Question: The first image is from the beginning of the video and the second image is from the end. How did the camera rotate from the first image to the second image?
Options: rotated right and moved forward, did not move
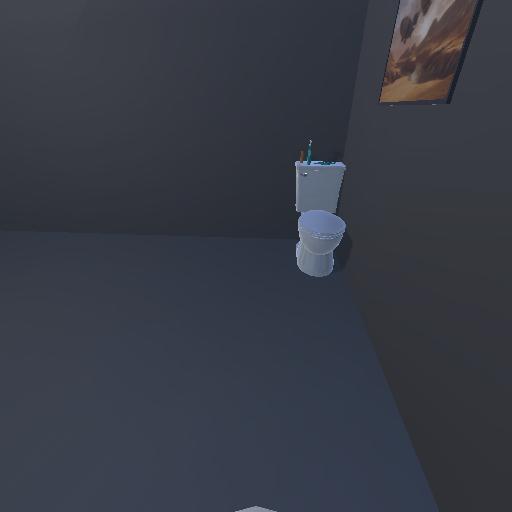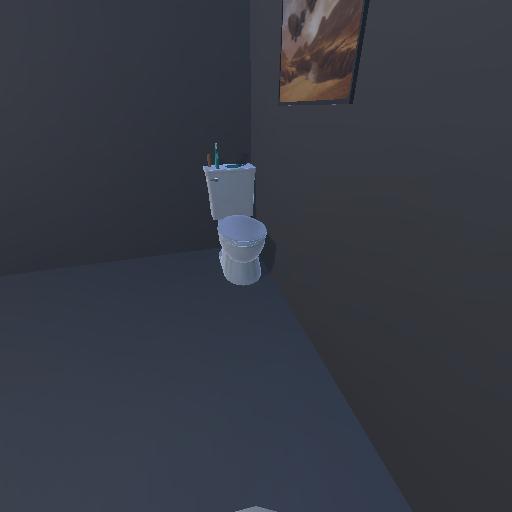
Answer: rotated right and moved forward